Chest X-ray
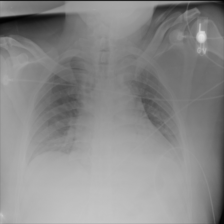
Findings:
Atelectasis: positive
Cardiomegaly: negative
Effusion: negative
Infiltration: negative
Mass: negative
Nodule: negative
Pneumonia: negative
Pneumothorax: positive
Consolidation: negative
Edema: negative
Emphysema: negative
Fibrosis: negative
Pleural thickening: negative
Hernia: negative